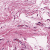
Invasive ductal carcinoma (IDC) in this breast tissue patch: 0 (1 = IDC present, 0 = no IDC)